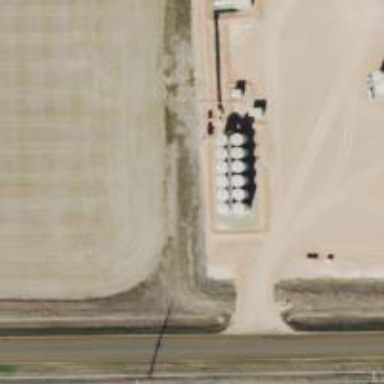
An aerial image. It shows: Storage tank with man-made structure.